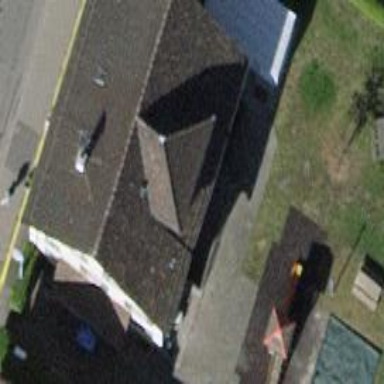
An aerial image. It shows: Kindergarten with gabled roof.